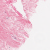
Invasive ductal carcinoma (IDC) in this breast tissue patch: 0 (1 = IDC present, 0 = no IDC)